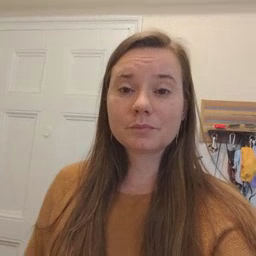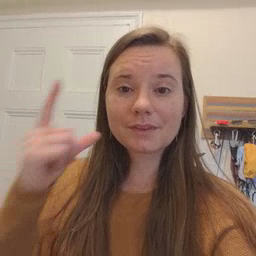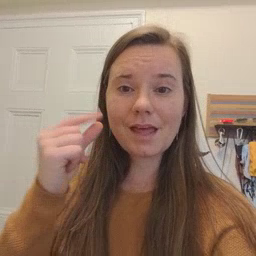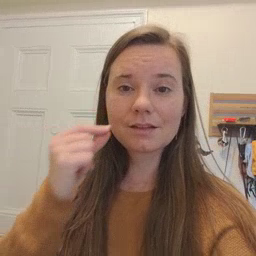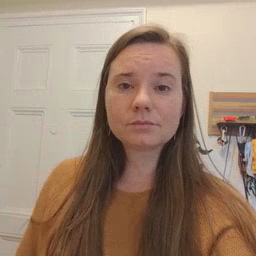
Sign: cat